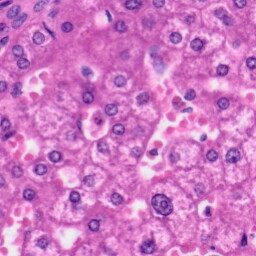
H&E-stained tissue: Liver